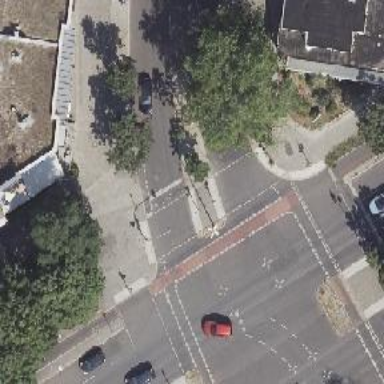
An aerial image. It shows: Road with traffic signals.